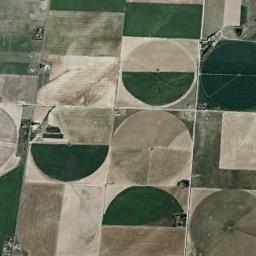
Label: circular_farmland